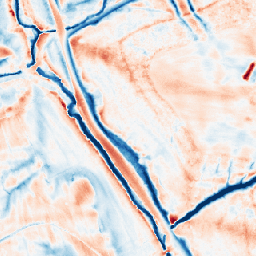
Category: edge_preserving
Decomposition family: guided
Decomposition parameters: radius: 8
eps: 0.001
Upsampling method: nearest
Upsampling parameters: scale: 8
Upsampling scale: 8